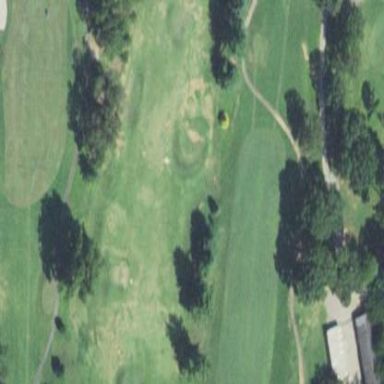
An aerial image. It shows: Driving range for golf on grass.